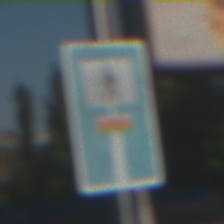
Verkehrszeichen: SackgasseFussgaengerDurchlaessig
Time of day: MorningAfternoon
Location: Outdoor (Urban)
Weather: Clear
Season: NotSpecified
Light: Natural